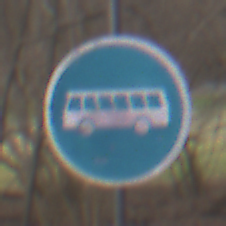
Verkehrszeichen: Busssonderstreifen
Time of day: MorningAfternoon
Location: Outdoor (Nature)
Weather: Overcast
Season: Autumn
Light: Natural